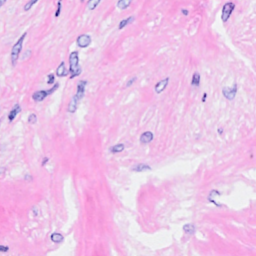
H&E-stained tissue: Breast